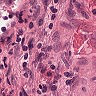
Metastatic tissue present: no